Question: I have a CSV folder containing the <URL>.
So the csv contains only one column with the date
I have 50 other folders containing the same structure.
The columns are :
1. Date [structure of the date is the same as my date.csv ]
2. Open
3. High
4. Low
5. Close
6. Volume
7. Adj. Close
8. Symbol
I give 2 files of those folders :
1. AI.PA.csv
2. ALV.DE.csv
My aim (question) is to get a final new file with x column :
- - - -
So the column should contain the symbol as column header and the closing price if there is a closing price for the ad hoc date. And if tehre is no closing price it should contain nothing.
I really don't know how to solve the issue. I'm open to solve my issue with any "open source" solution (ideally SQL, Python, R)

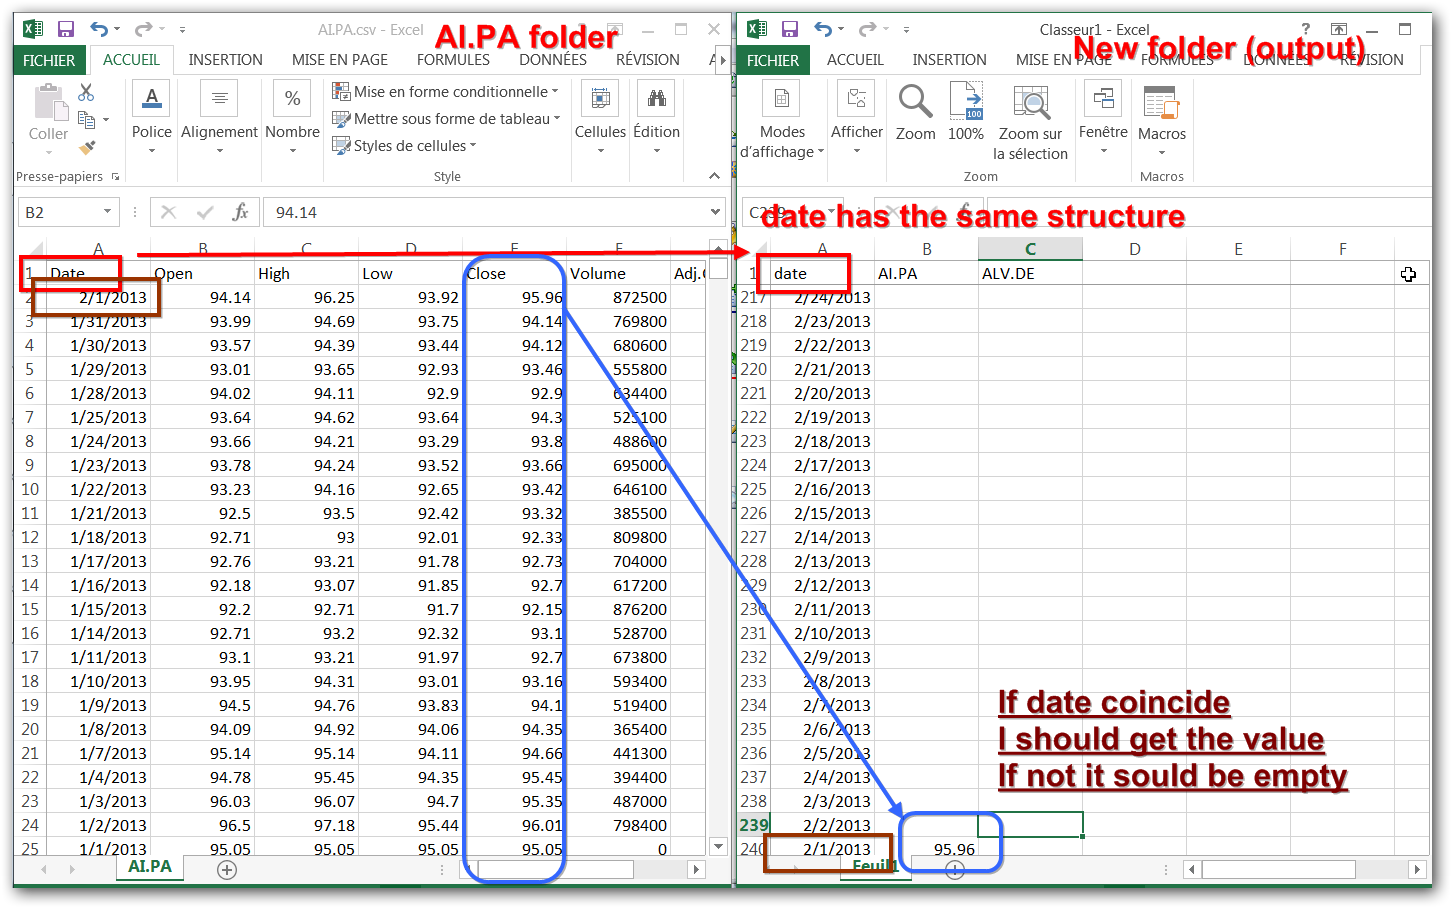
Answer: Acutally I just solve my issue by using a simple Pivot table on Excel